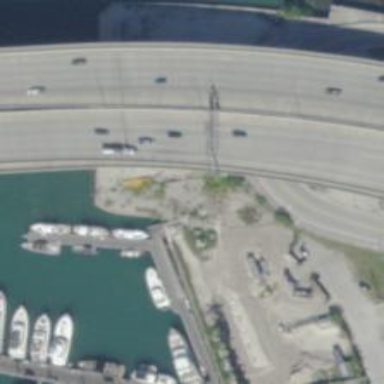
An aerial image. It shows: Man-made pier.